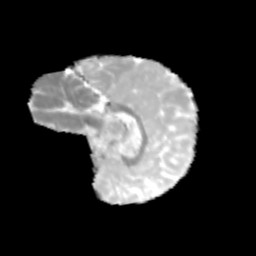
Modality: MD
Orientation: sagittal
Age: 9
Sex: female
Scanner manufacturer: siemens
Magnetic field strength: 3 T
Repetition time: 3.8 s
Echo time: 0.07 s